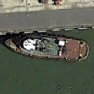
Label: civil